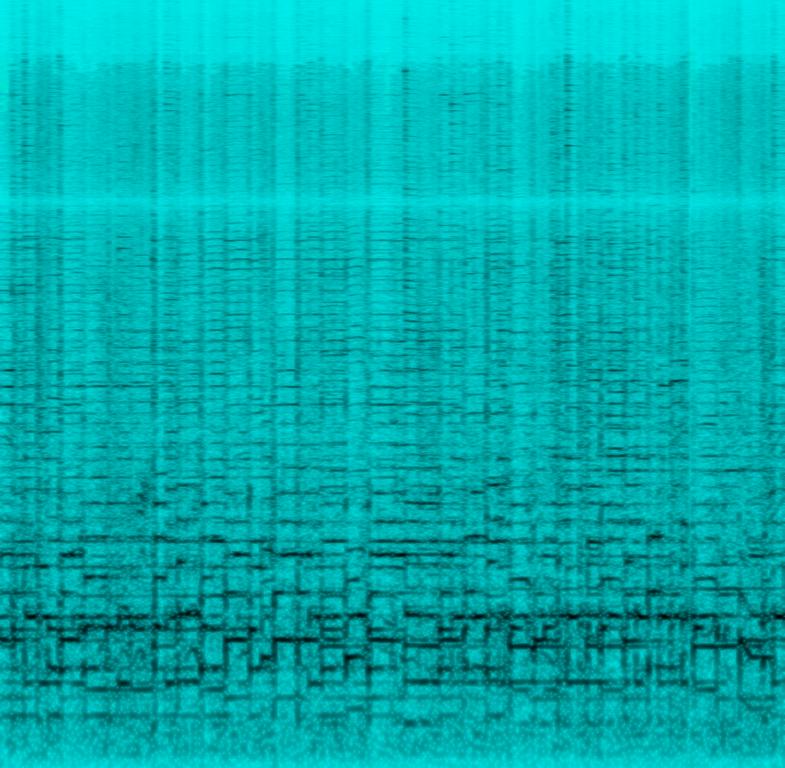
someone is strumming a melody on a banjo along with some chords. In the background you can hear people talking. This is an amateur recording. This song may be playing outside at a bonfire surrounded by friends and family.